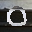
Label: 0